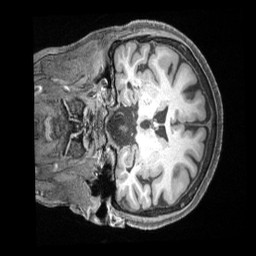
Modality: T1w
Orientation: coronal
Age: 67
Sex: female
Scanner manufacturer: siemens
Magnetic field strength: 3 T
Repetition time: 2.5 s
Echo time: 0.00222 s